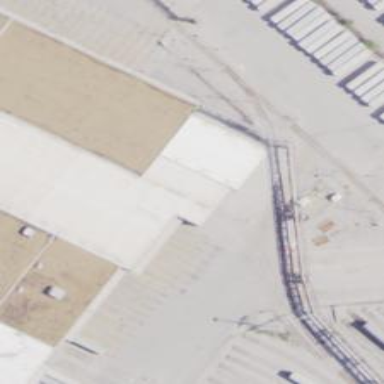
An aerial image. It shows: Railway yard used for servicing trains.